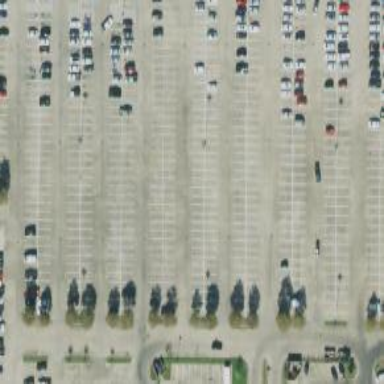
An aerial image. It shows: Parking space is available.